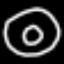
Label: donut